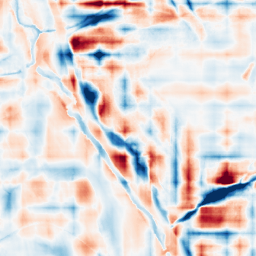
Category: wavelet
Decomposition family: wavelet_reverse_biorthogonal
Decomposition parameters: wavelet: rbio2.4
level: 5
Upsampling method: sinc_hamming
Upsampling parameters: scale: 4
kernel_size: 8
Upsampling scale: 4